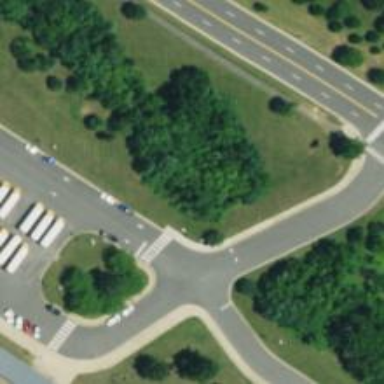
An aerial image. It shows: Marked crossing on footway.